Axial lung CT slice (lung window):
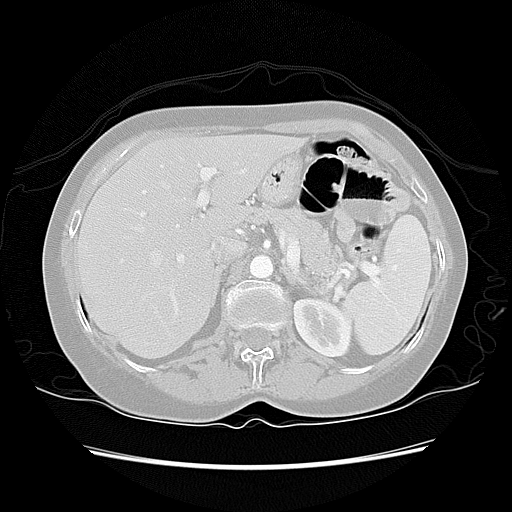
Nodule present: no